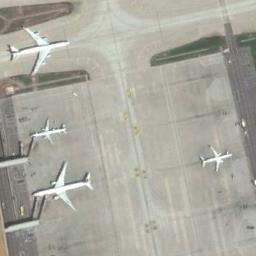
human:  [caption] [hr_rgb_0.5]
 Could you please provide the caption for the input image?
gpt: Three aircrafts of different sizes are arranged in a row, And another small plane is in a separate row .